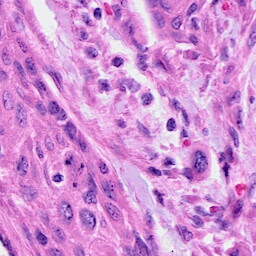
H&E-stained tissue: Cervix